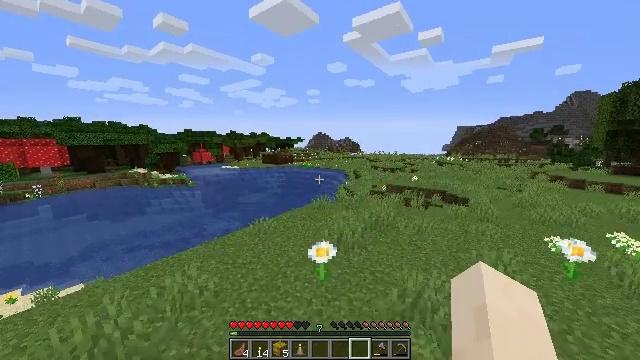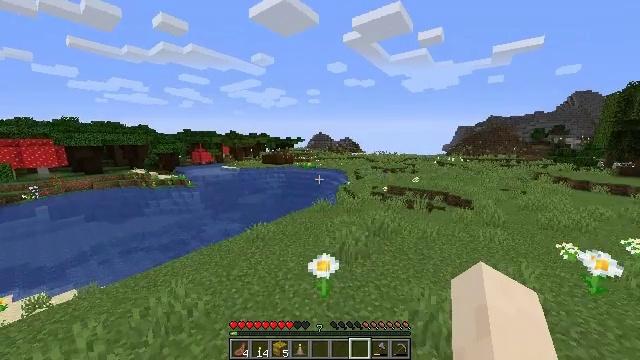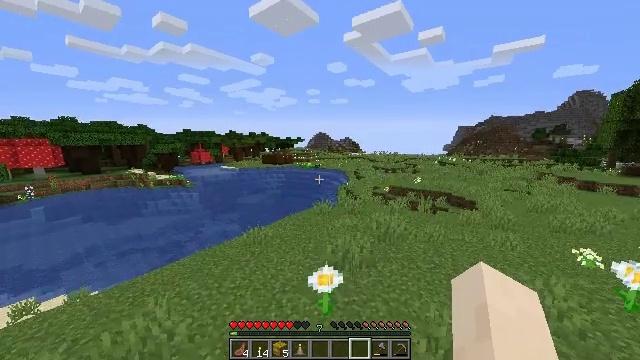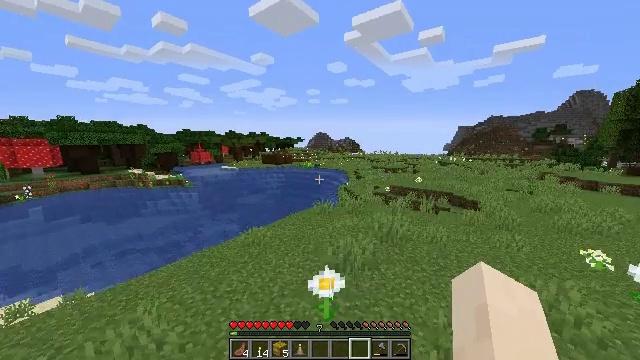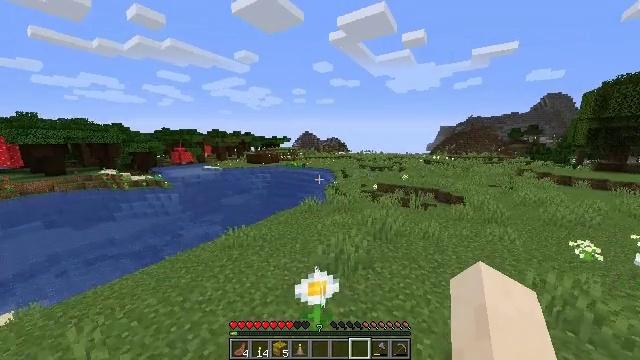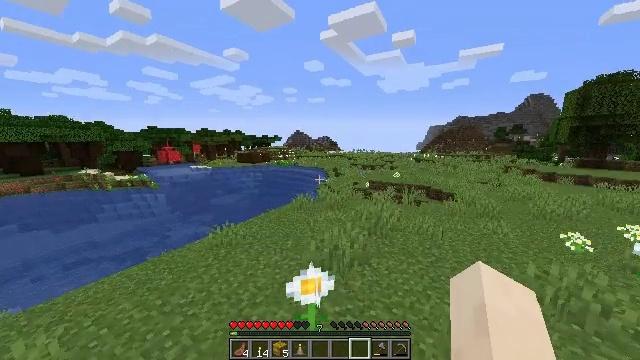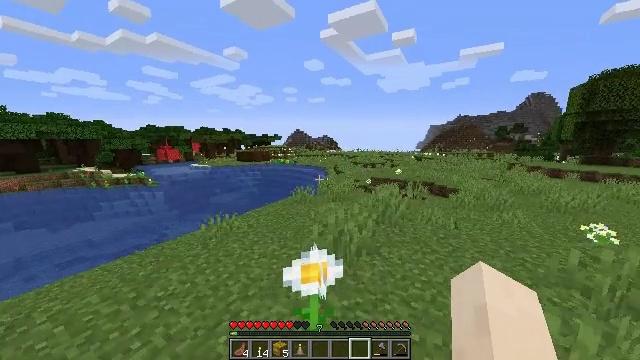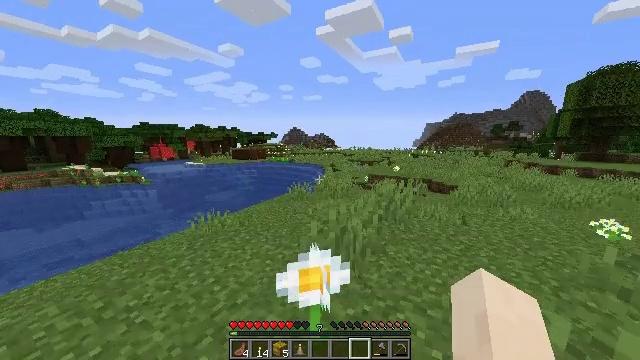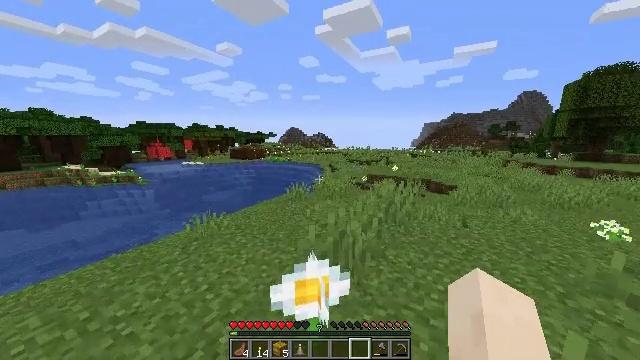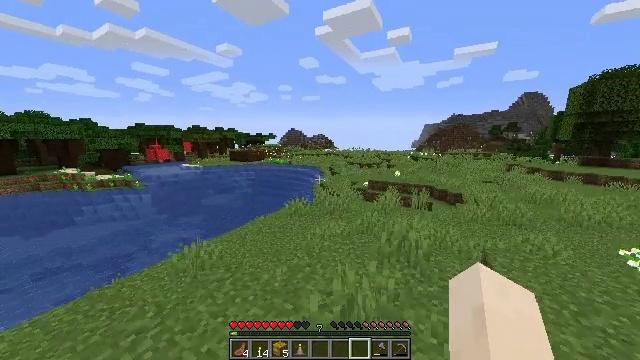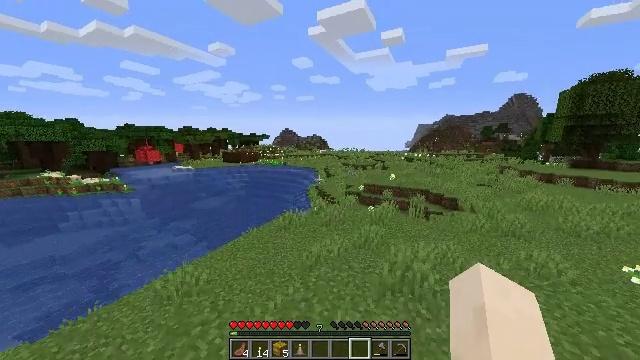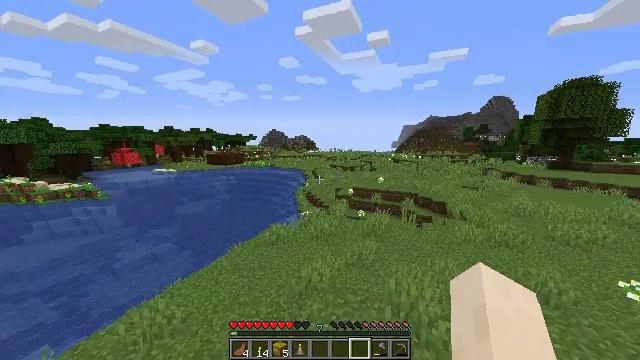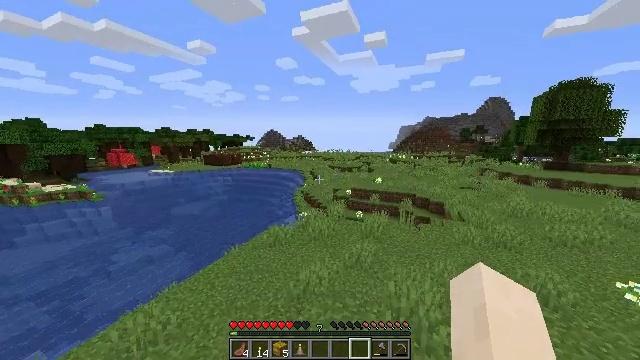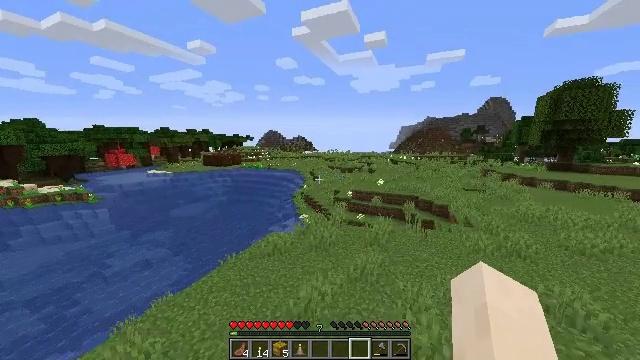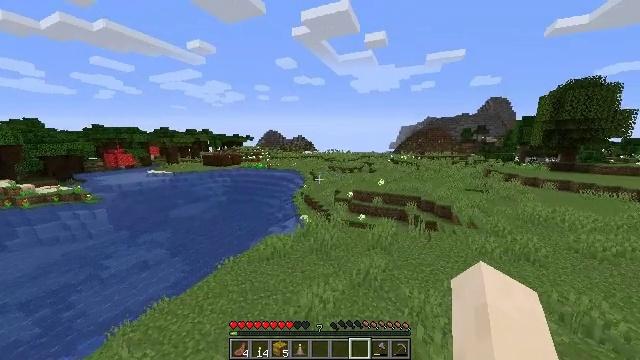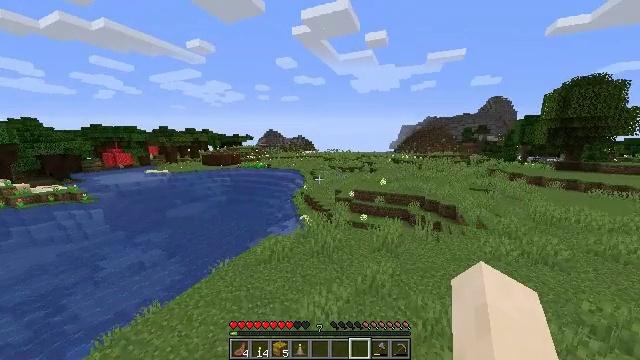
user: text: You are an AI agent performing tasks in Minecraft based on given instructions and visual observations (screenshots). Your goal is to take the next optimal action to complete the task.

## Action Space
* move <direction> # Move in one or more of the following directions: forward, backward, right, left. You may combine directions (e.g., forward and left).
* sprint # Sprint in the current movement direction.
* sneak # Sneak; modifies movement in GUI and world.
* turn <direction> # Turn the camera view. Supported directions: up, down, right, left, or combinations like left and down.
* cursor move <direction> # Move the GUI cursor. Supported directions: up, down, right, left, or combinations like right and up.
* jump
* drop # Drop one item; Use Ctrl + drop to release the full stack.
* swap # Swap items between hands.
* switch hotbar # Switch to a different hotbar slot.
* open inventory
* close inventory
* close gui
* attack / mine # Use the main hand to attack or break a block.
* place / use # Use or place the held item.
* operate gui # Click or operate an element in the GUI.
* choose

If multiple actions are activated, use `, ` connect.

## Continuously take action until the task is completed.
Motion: motion action
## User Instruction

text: Craft a dark oak pressure plate with the crafting table.
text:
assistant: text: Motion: move forward, sprint, jump
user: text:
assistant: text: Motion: move forward, sprint, jump
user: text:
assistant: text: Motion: move forward, sprint, jump
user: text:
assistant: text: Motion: move forward, sprint, turn right, jump
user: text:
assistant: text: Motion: move forward, sprint, turn right, jump
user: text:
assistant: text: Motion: move forward, sprint, jump
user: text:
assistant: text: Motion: move forward, sprint, jump
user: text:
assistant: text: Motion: move forward, sprint, jump
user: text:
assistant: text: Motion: move forward, sprint, jump
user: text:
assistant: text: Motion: move forward, sprint, turn right, jump
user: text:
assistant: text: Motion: move forward, sprint, turn right, jump
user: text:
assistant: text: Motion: move forward, sprint, jump
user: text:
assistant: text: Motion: move forward, sprint, jump
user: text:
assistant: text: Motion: move forward, sprint, jump
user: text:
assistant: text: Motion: move forward, sprint, jump
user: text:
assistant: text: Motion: move forward, sprint, jump
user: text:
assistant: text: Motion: move forward, sprint, jump
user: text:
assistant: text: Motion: move forward, sprint, jump
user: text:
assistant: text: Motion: move forward, sprint, jump
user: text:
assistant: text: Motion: move forward, sprint, jump
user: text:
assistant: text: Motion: move forward, sprint, jump
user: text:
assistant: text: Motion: move forward, sprint, jump
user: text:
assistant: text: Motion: move forward, sprint, turn right, jump
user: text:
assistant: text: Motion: move forward, sprint, turn right and down, jump
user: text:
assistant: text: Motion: move forward, sprint, turn right and down, jump
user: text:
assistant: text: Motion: move forward, sprint, turn right, jump
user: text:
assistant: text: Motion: move forward, sprint, jump
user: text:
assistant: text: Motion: move forward, sprint, jump
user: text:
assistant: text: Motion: move forward, sprint
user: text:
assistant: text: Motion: move forward and move right, sprint